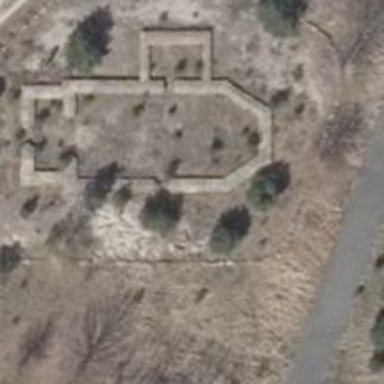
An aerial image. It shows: Historic church in ruins.